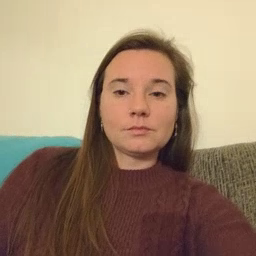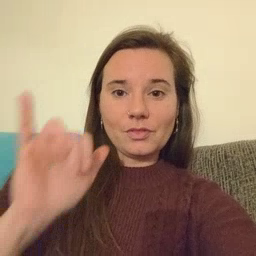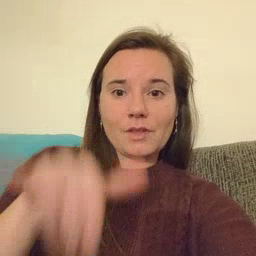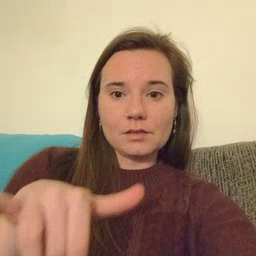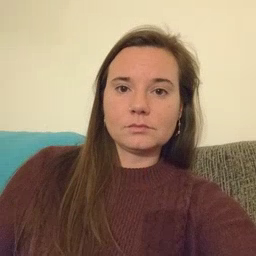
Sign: that